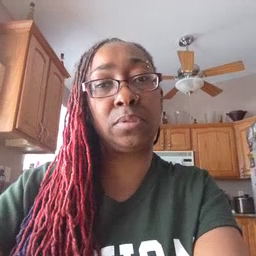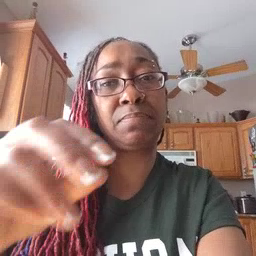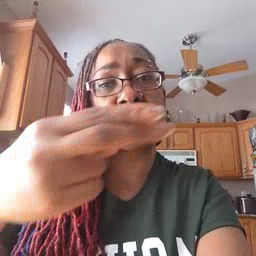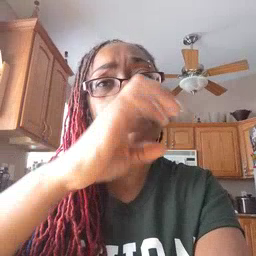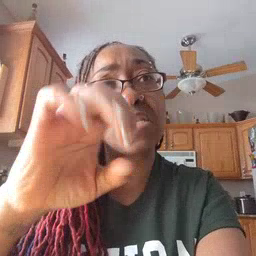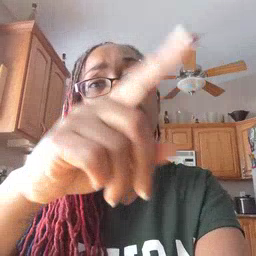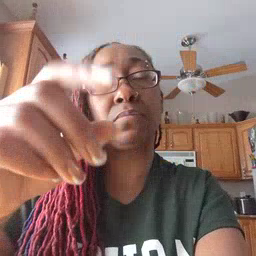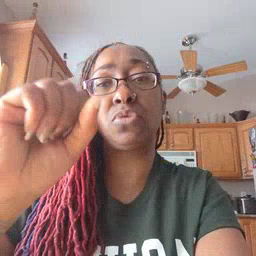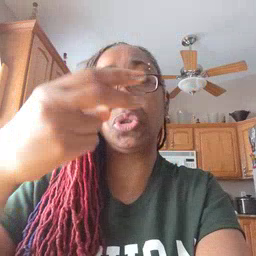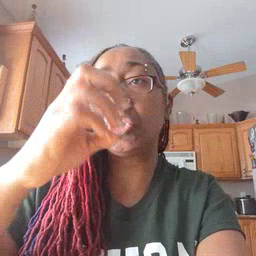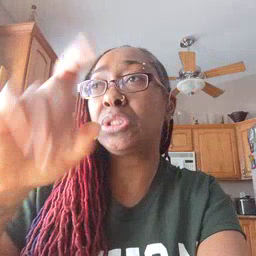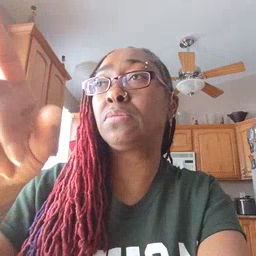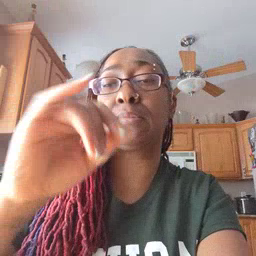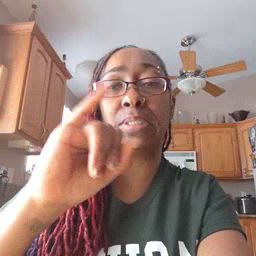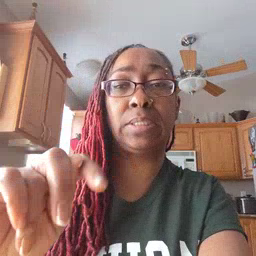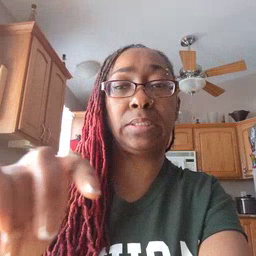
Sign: hesheit